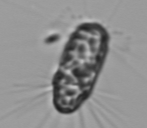
Label: Corethron_hystrix